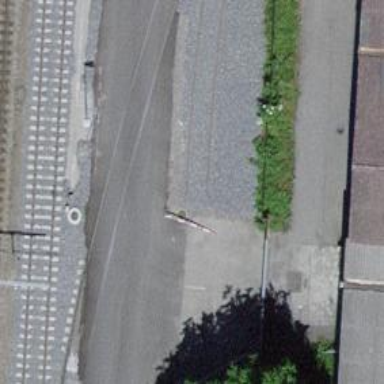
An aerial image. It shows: Single railway spur track.